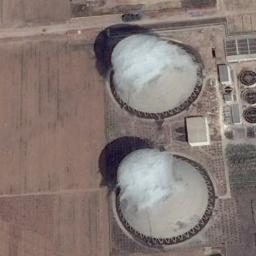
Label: thermal_power_station